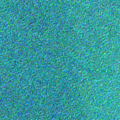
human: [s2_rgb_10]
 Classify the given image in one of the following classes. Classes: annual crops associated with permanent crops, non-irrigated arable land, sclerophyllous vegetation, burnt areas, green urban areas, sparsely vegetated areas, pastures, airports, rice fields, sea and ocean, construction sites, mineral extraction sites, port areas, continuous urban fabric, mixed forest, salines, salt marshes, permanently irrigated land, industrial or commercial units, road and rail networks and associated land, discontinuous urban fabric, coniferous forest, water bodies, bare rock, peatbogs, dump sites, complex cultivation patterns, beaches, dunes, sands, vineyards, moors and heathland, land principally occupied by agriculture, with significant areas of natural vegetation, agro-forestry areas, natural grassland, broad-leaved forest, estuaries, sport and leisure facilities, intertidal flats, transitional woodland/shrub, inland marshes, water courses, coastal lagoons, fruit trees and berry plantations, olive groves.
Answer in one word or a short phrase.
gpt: sea and ocean